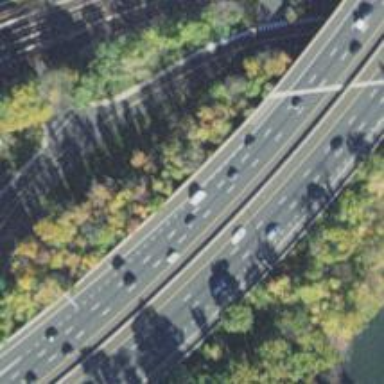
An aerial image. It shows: Motorway junction.